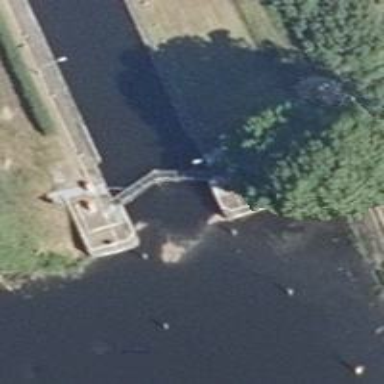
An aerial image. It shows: Canal with lock obstacle.